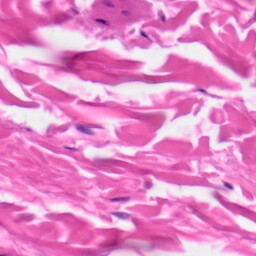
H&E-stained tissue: Skin